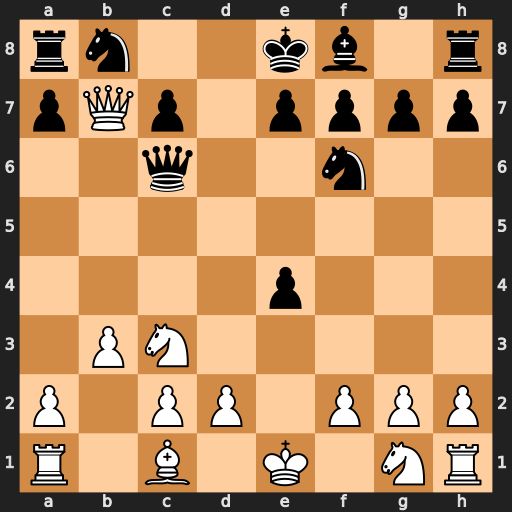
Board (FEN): rn2kb1r/pQp1pppp/2q2n2/8/4p3/1PN5/P1PP1PPP/R1B1K1NR
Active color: w
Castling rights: KQkq
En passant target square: -
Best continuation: Qc8#